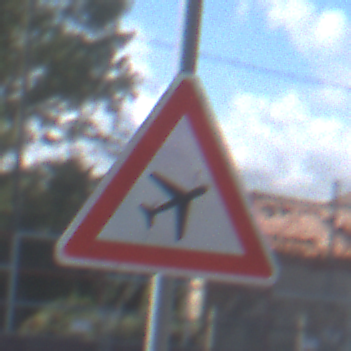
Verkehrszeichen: FlugbetriebLinks
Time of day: MorningAfternoon
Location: Outdoor (Suburban)
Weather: PartlyCloudy
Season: NotSpecified
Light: Natural